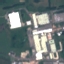
Label: Industrial